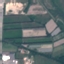
Land use / land cover class: PermanentCrop